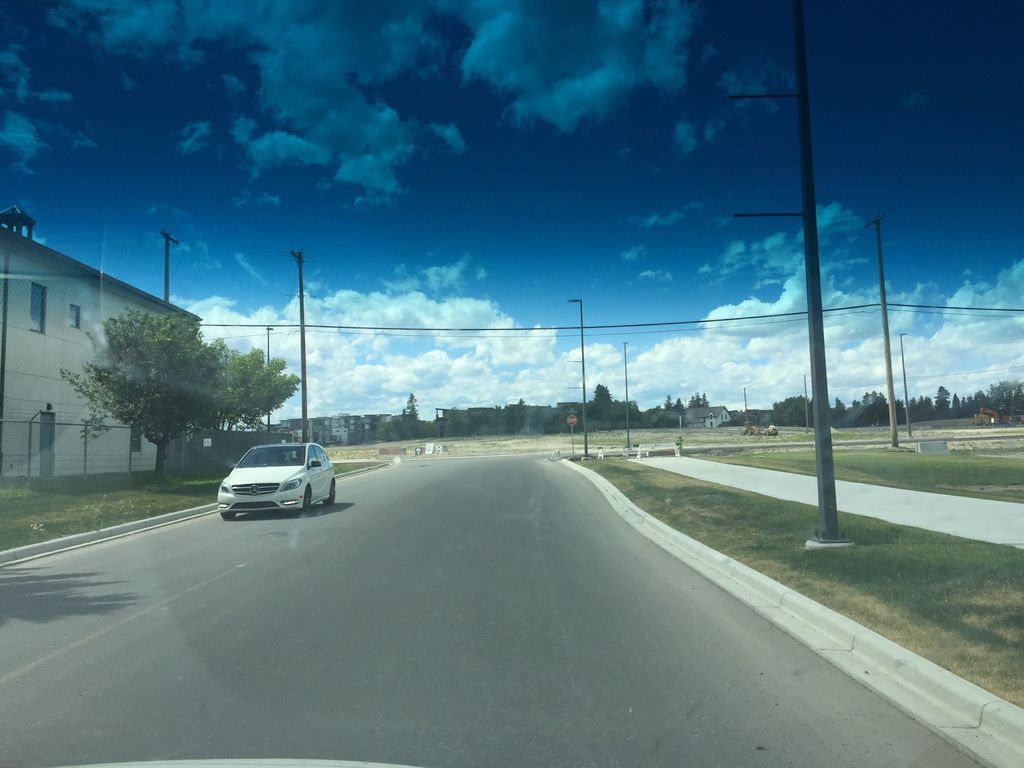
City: calgary